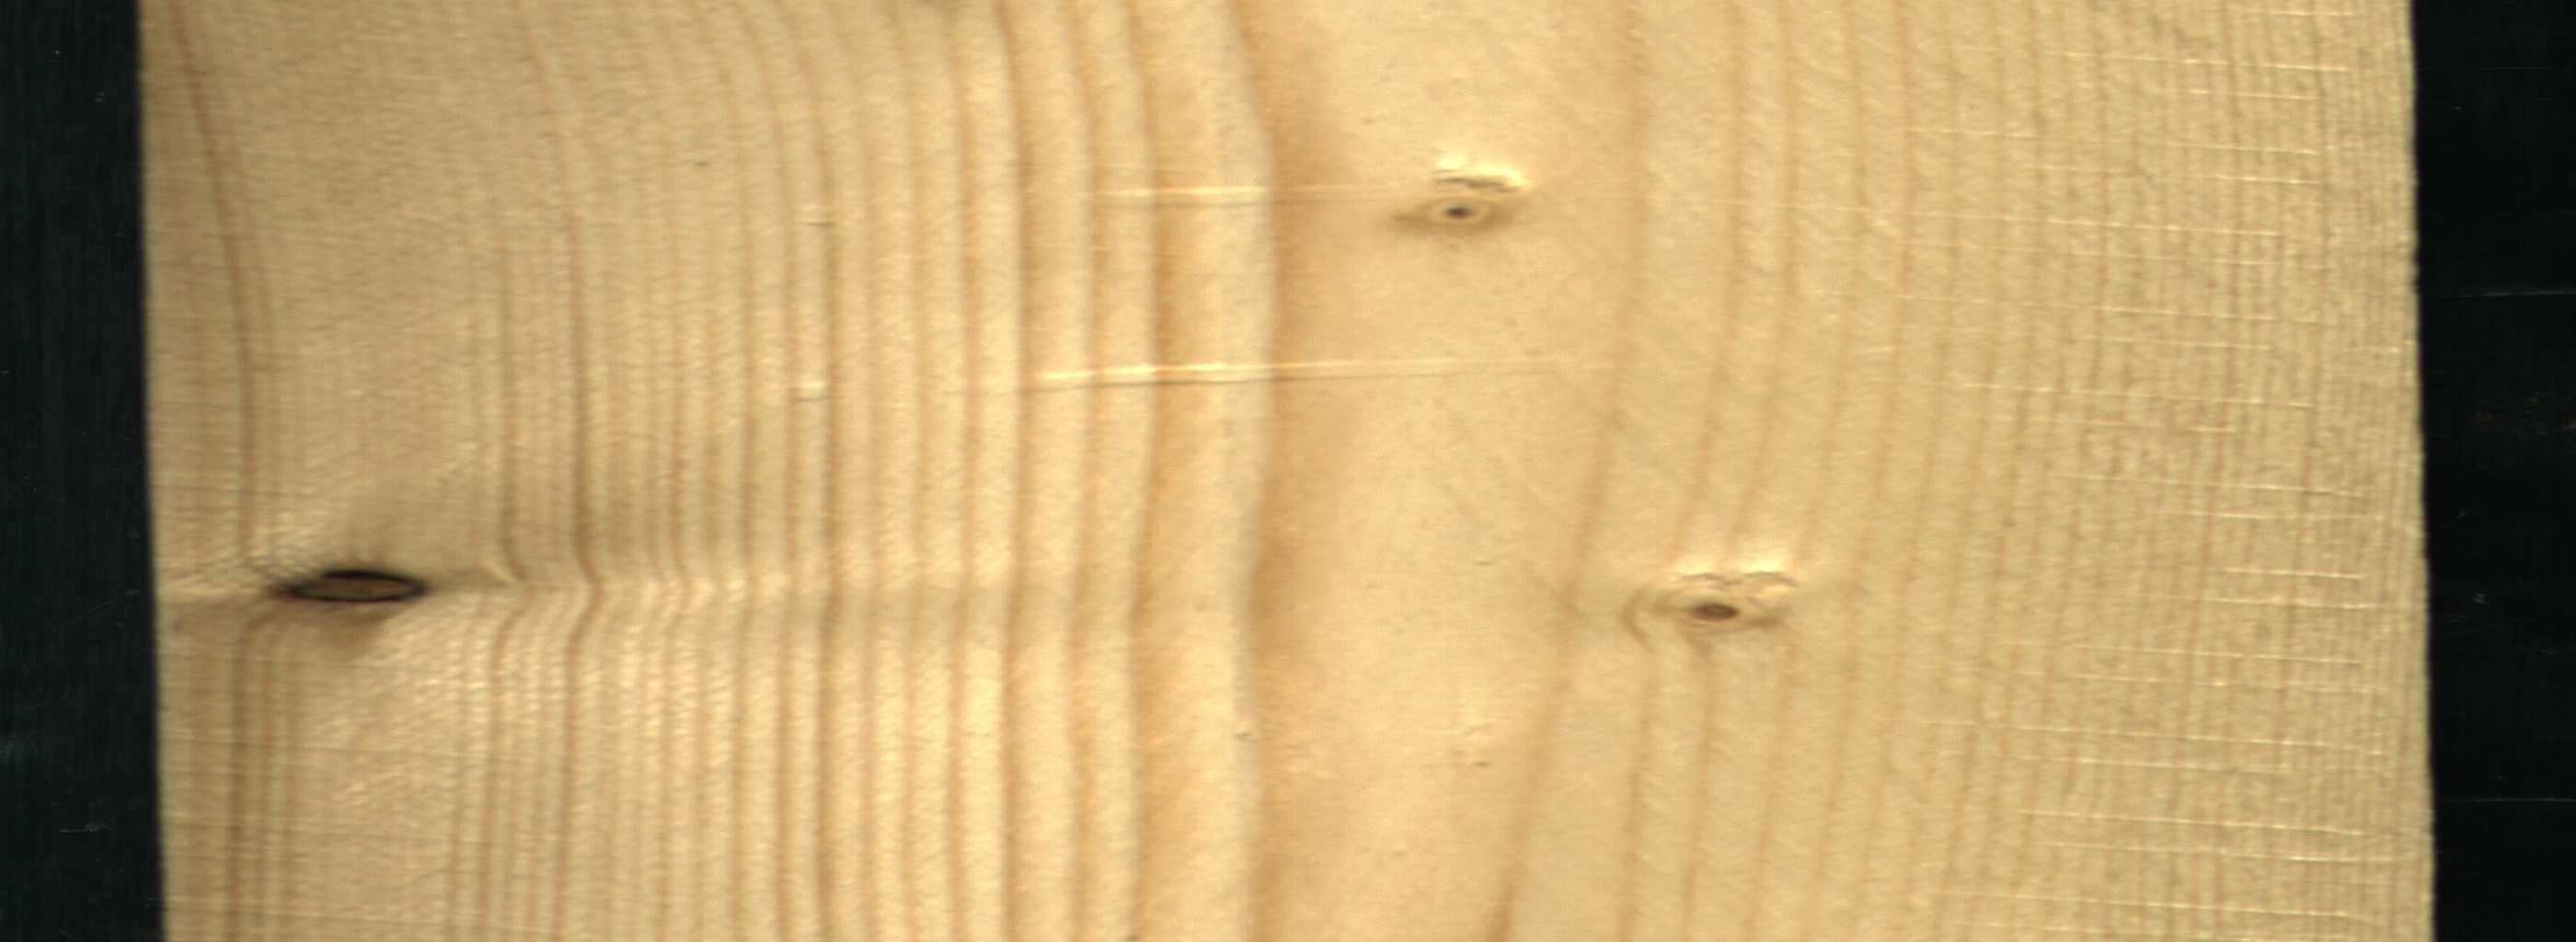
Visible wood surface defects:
Dead_Knot
Live_Knot
Live_Knot